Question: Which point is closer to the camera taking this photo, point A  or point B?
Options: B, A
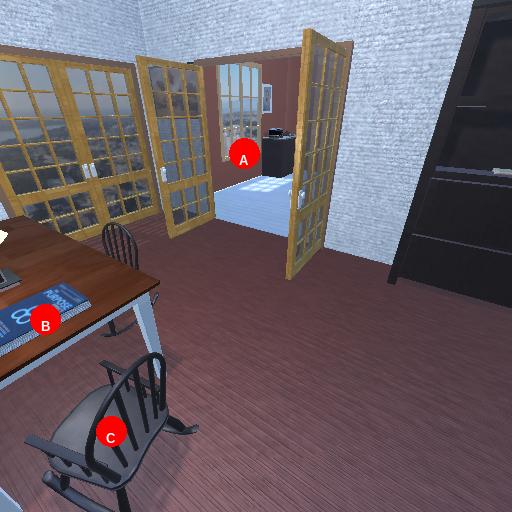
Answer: B